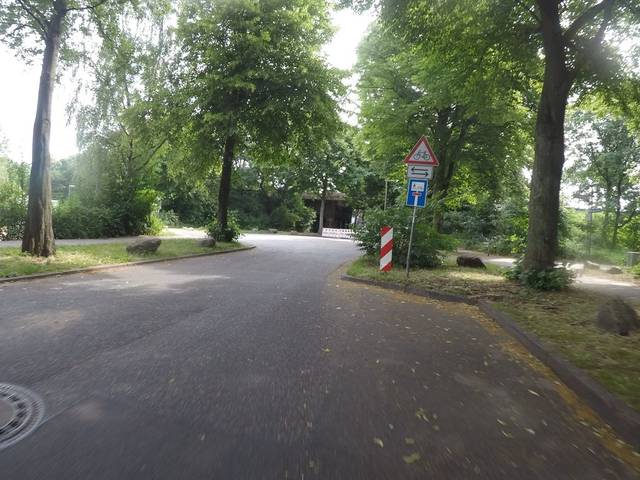
Region: Germany
Coordinates: 53.506, 9.998